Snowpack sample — Buffalo Mountain, Silverthorne, Colorado, USA (2/22/26, 2:02 PM MST)
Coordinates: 39.622, -106.113
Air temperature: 33 °F
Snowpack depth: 63 cm
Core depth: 50 cm
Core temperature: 28.4 °F
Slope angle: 11°, slope face: 116°
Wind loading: low
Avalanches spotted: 0
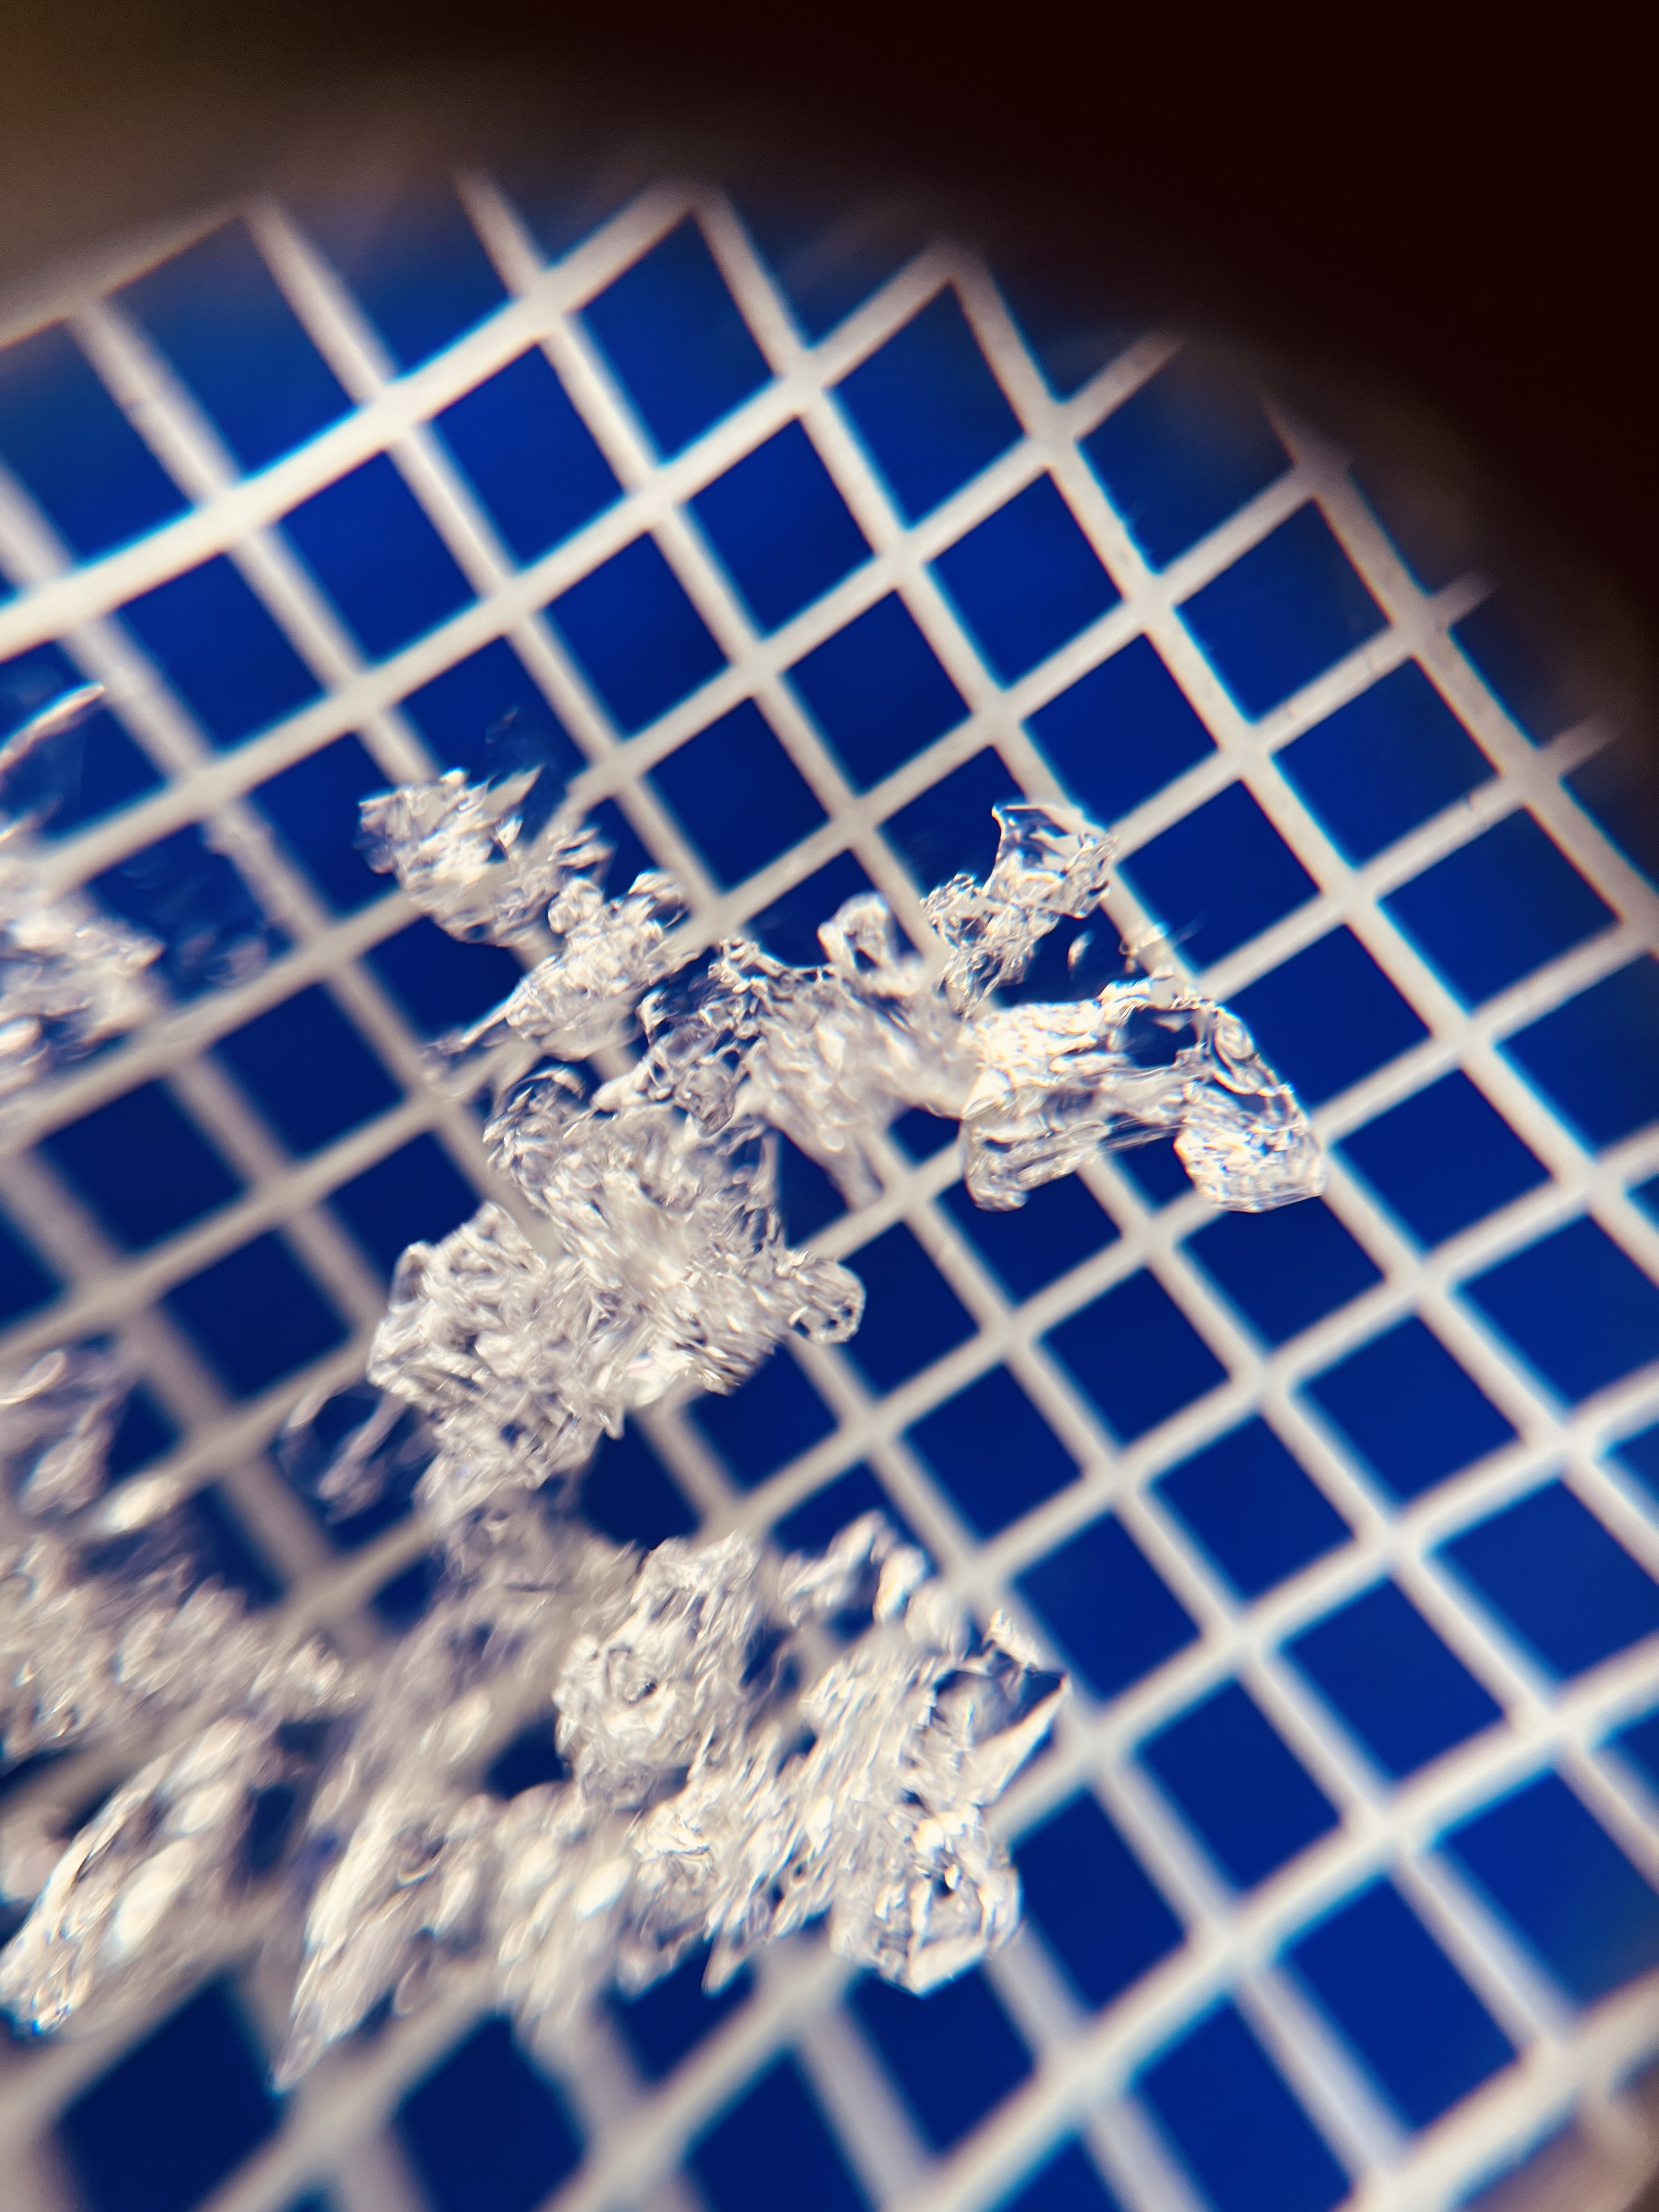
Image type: magnified_profile
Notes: In a firebreak similar to site 1, minimal wind loading with no spotted avalanches (not many faces in view though)